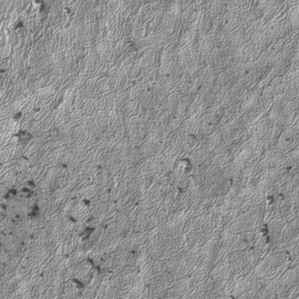
Label: frost